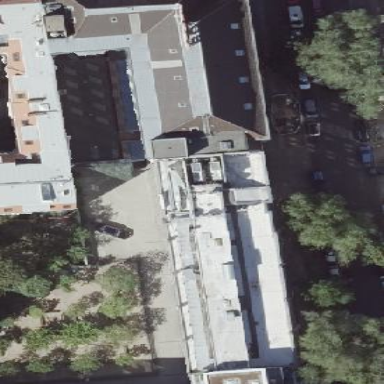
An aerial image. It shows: Commercial building.